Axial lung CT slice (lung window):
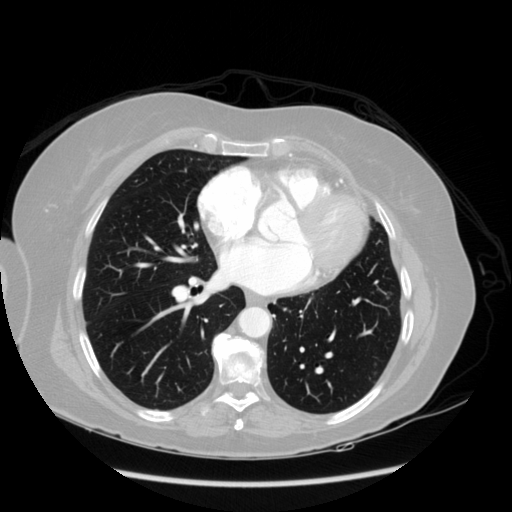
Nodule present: no